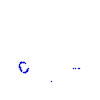
Particle: proton